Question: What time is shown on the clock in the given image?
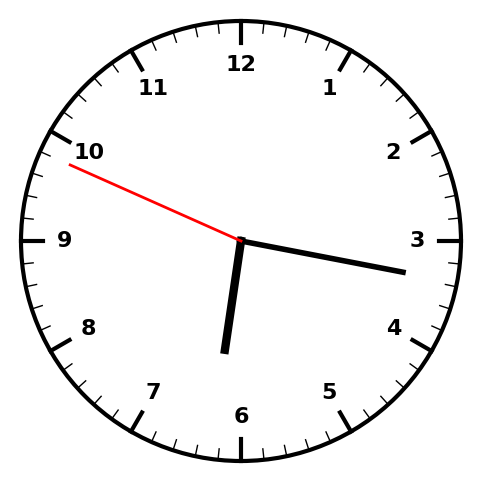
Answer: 06:16:49